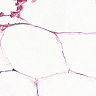
Metastatic tissue present: no